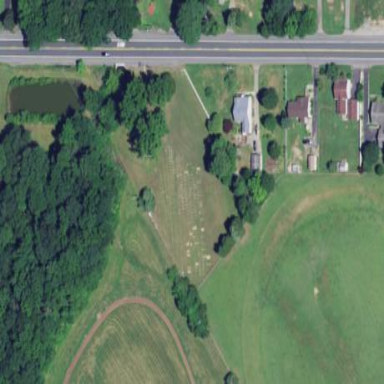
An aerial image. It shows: Graveyard.